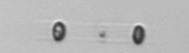
Label: Skeletonema